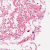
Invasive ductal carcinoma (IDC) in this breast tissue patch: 0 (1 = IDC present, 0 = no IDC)